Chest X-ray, PA view. Patient: 38 years old, sex F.
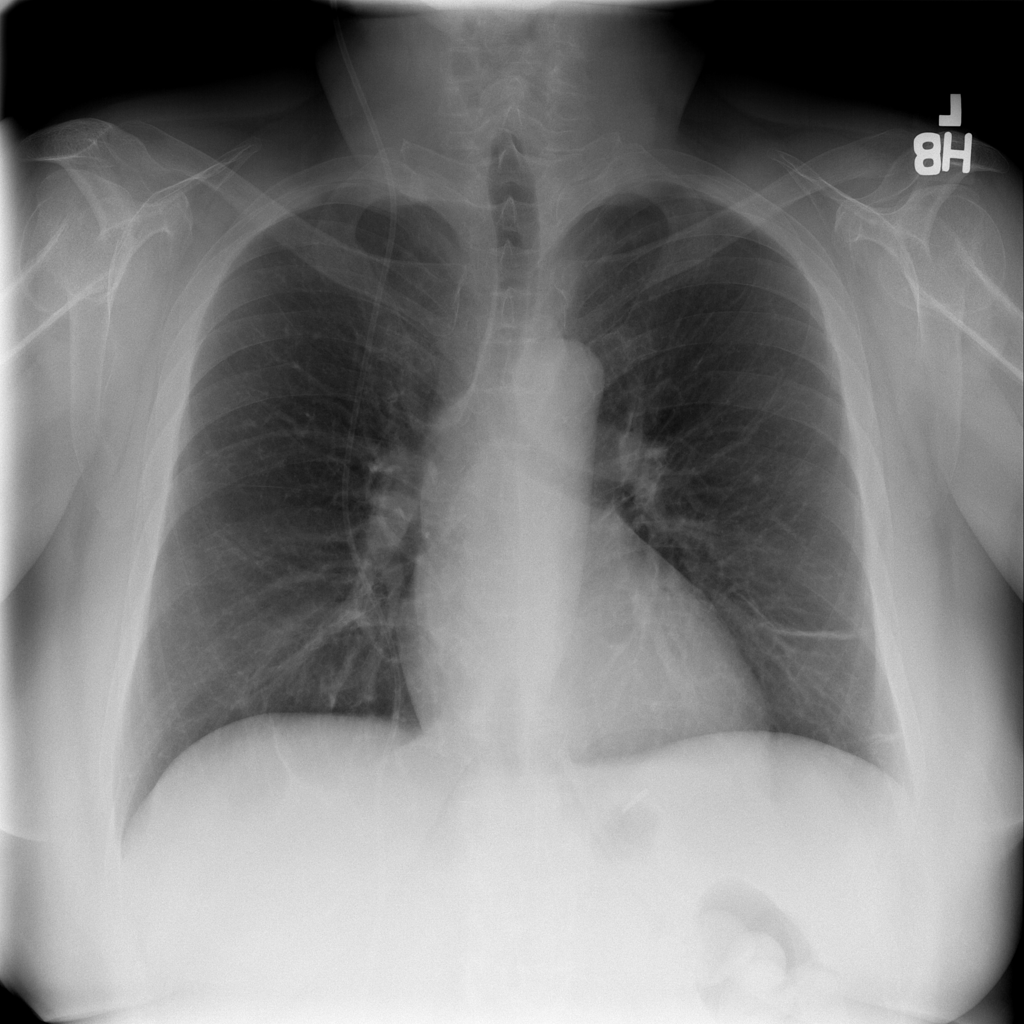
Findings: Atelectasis